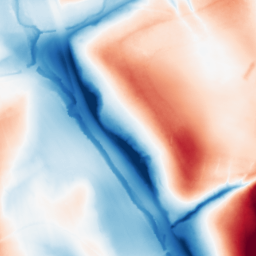
Category: classical
Decomposition family: gaussian_anisotropic
Decomposition parameters: sigma_x: 50
sigma_y: 2
Upsampling method: linear_exact
Upsampling parameters: scale: 8
Upsampling scale: 8